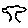
Label: tree